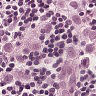
Metastatic tissue present: yes